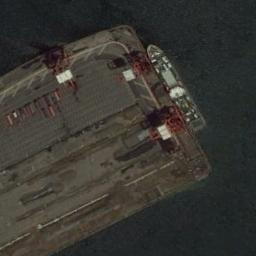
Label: ship